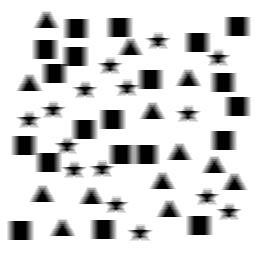
Squares: 20
Triangles: 13
Stars: 15
Total shapes: 48